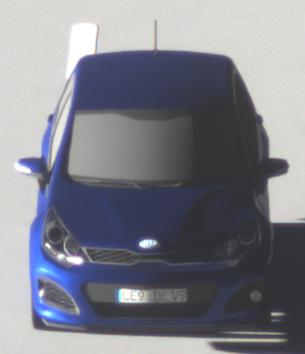
Make: KIA
Model: Rio 1.2
Detailed model: Rio (UB)
Model produced from: 2011/09
Model produced until: 2015/01
Doors: 3
Color: blue
Road condition: dry road
Daytime: sunrise or sunset
Contrast: high contrast